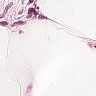
Metastatic tissue present: no